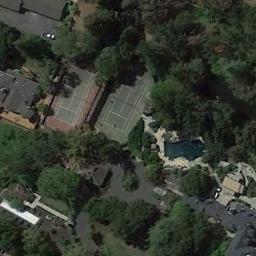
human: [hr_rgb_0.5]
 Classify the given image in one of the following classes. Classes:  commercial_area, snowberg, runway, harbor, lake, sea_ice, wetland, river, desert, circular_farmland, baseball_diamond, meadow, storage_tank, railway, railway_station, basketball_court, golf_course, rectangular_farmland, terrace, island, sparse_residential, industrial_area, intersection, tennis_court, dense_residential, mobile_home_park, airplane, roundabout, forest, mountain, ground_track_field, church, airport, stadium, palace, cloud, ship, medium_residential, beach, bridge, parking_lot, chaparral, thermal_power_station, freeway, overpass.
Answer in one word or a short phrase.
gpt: tennis_court